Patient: sex F, age 26
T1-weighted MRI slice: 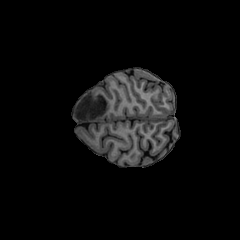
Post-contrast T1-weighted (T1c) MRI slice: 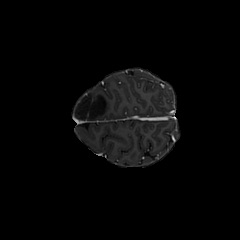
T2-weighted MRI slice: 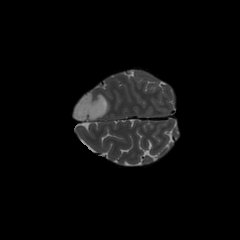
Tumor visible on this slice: yes
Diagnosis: Astrocytoma, IDH-mutant
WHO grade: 3